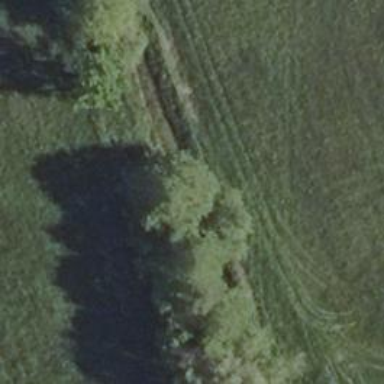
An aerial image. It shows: Row of trees in natural setting.